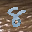
Label: 8